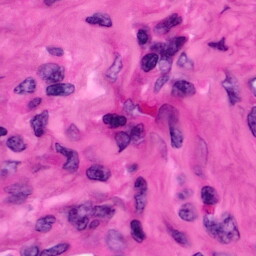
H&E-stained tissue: Pancreatic